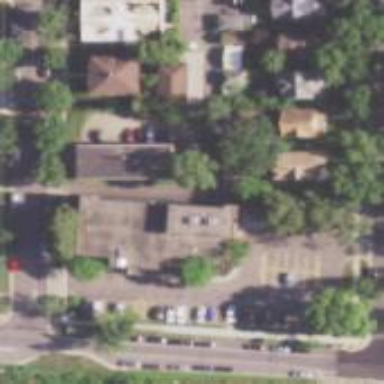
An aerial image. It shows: Alley classified as service road.